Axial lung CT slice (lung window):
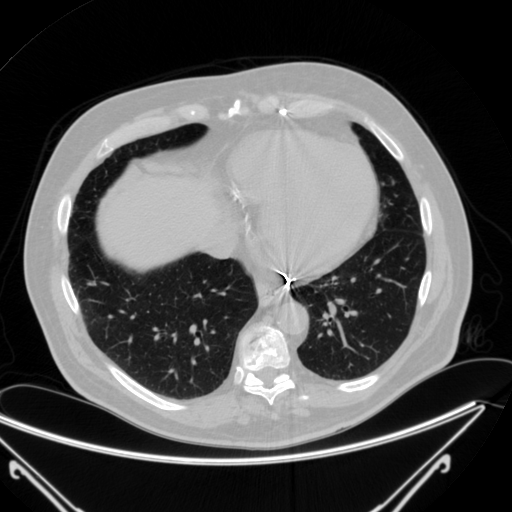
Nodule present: no